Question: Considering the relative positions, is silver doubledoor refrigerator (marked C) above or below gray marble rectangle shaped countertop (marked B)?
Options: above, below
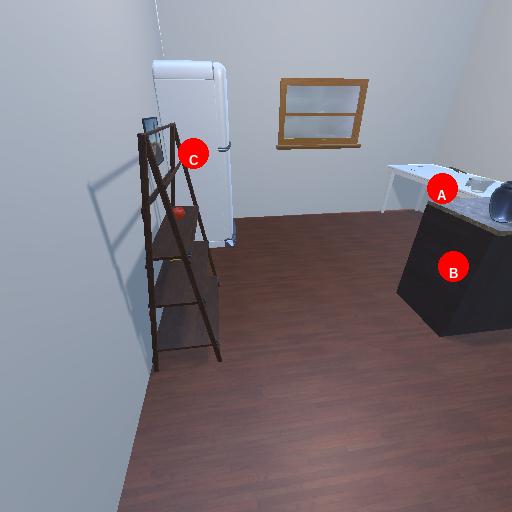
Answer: above